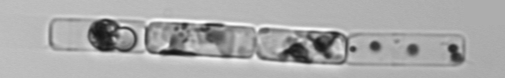
Label: Guinardia_delicatula_TAG_internal_parasite